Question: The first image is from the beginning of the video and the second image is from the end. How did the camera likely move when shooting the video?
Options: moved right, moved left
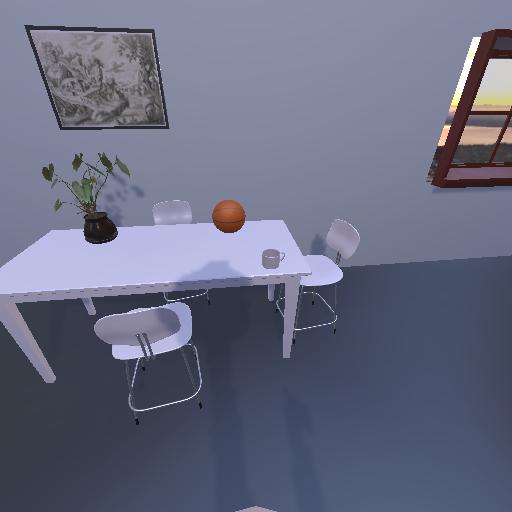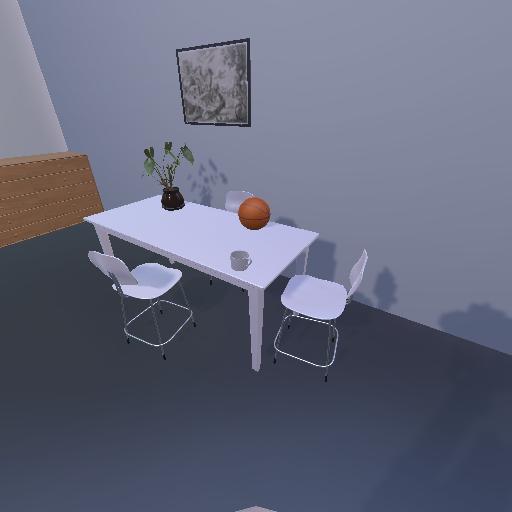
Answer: moved right